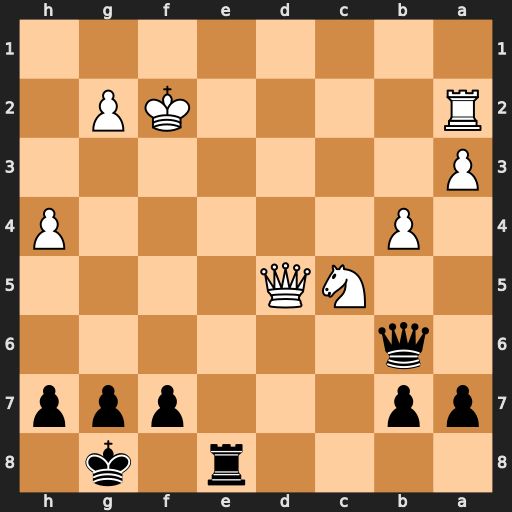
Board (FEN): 4r1k1/pp3ppp/1q6/2NQ4/1P5P/P7/R4KP1/8
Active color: b
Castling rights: -
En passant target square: -
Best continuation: Qf6+ Qf3 Qd4+